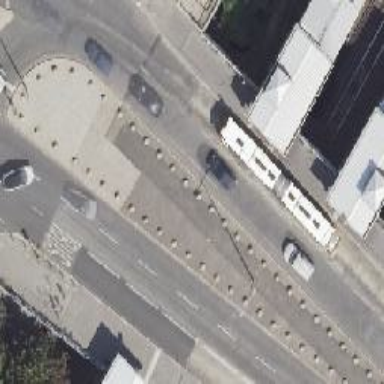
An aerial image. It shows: Secondary road with asphalt surface on bridge. The cycleway on the right is designed to share with buses.